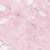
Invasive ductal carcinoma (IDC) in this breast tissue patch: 0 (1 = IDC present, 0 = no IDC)